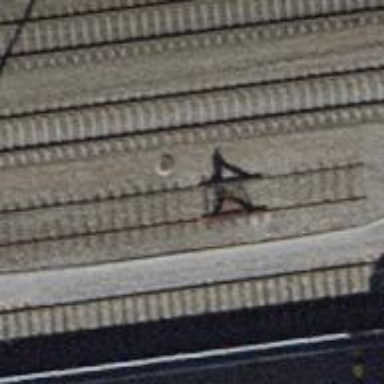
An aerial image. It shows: Railway buffer stop.